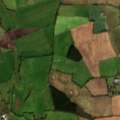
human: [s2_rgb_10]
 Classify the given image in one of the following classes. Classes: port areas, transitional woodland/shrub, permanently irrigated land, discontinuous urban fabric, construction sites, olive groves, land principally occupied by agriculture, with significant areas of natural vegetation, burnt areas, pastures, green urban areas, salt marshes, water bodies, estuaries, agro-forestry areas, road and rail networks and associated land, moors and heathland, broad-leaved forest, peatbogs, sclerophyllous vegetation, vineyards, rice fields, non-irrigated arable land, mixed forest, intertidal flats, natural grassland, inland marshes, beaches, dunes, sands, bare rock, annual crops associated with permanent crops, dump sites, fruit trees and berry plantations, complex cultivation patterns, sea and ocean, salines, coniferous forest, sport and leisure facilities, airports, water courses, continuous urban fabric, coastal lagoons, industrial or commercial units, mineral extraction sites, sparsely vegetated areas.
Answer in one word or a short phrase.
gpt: non-irrigated arable land, pastures